Question: How can I create this type of a button in android which has only borders and is transparent, like the "ADD" button in the picture below?

P.S. This is a picture from Ludmila Shevchenko's travel app. Although the screenshot is of ios, I would want to achieve this in android. How can I do it?
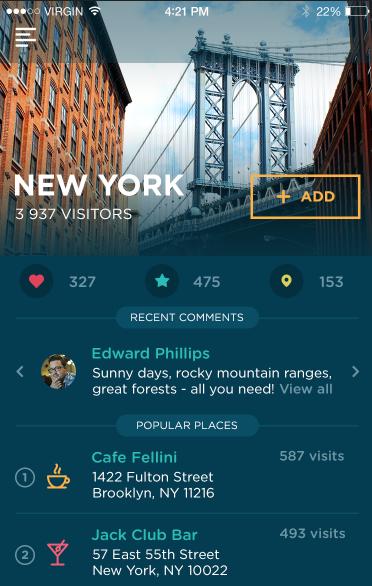
Answer: you should create a shape in a xml file like below, and set it as your button background
'''
<shape xmlns:android="http://schemas.android.com/apk/res/android"
android:shape="rectangle"
>
<solid android:color="@android:color/transparent" />
<stroke
android:width="2dp"
android:color="@color/your_border_color" />
</shape>
'''